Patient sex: M
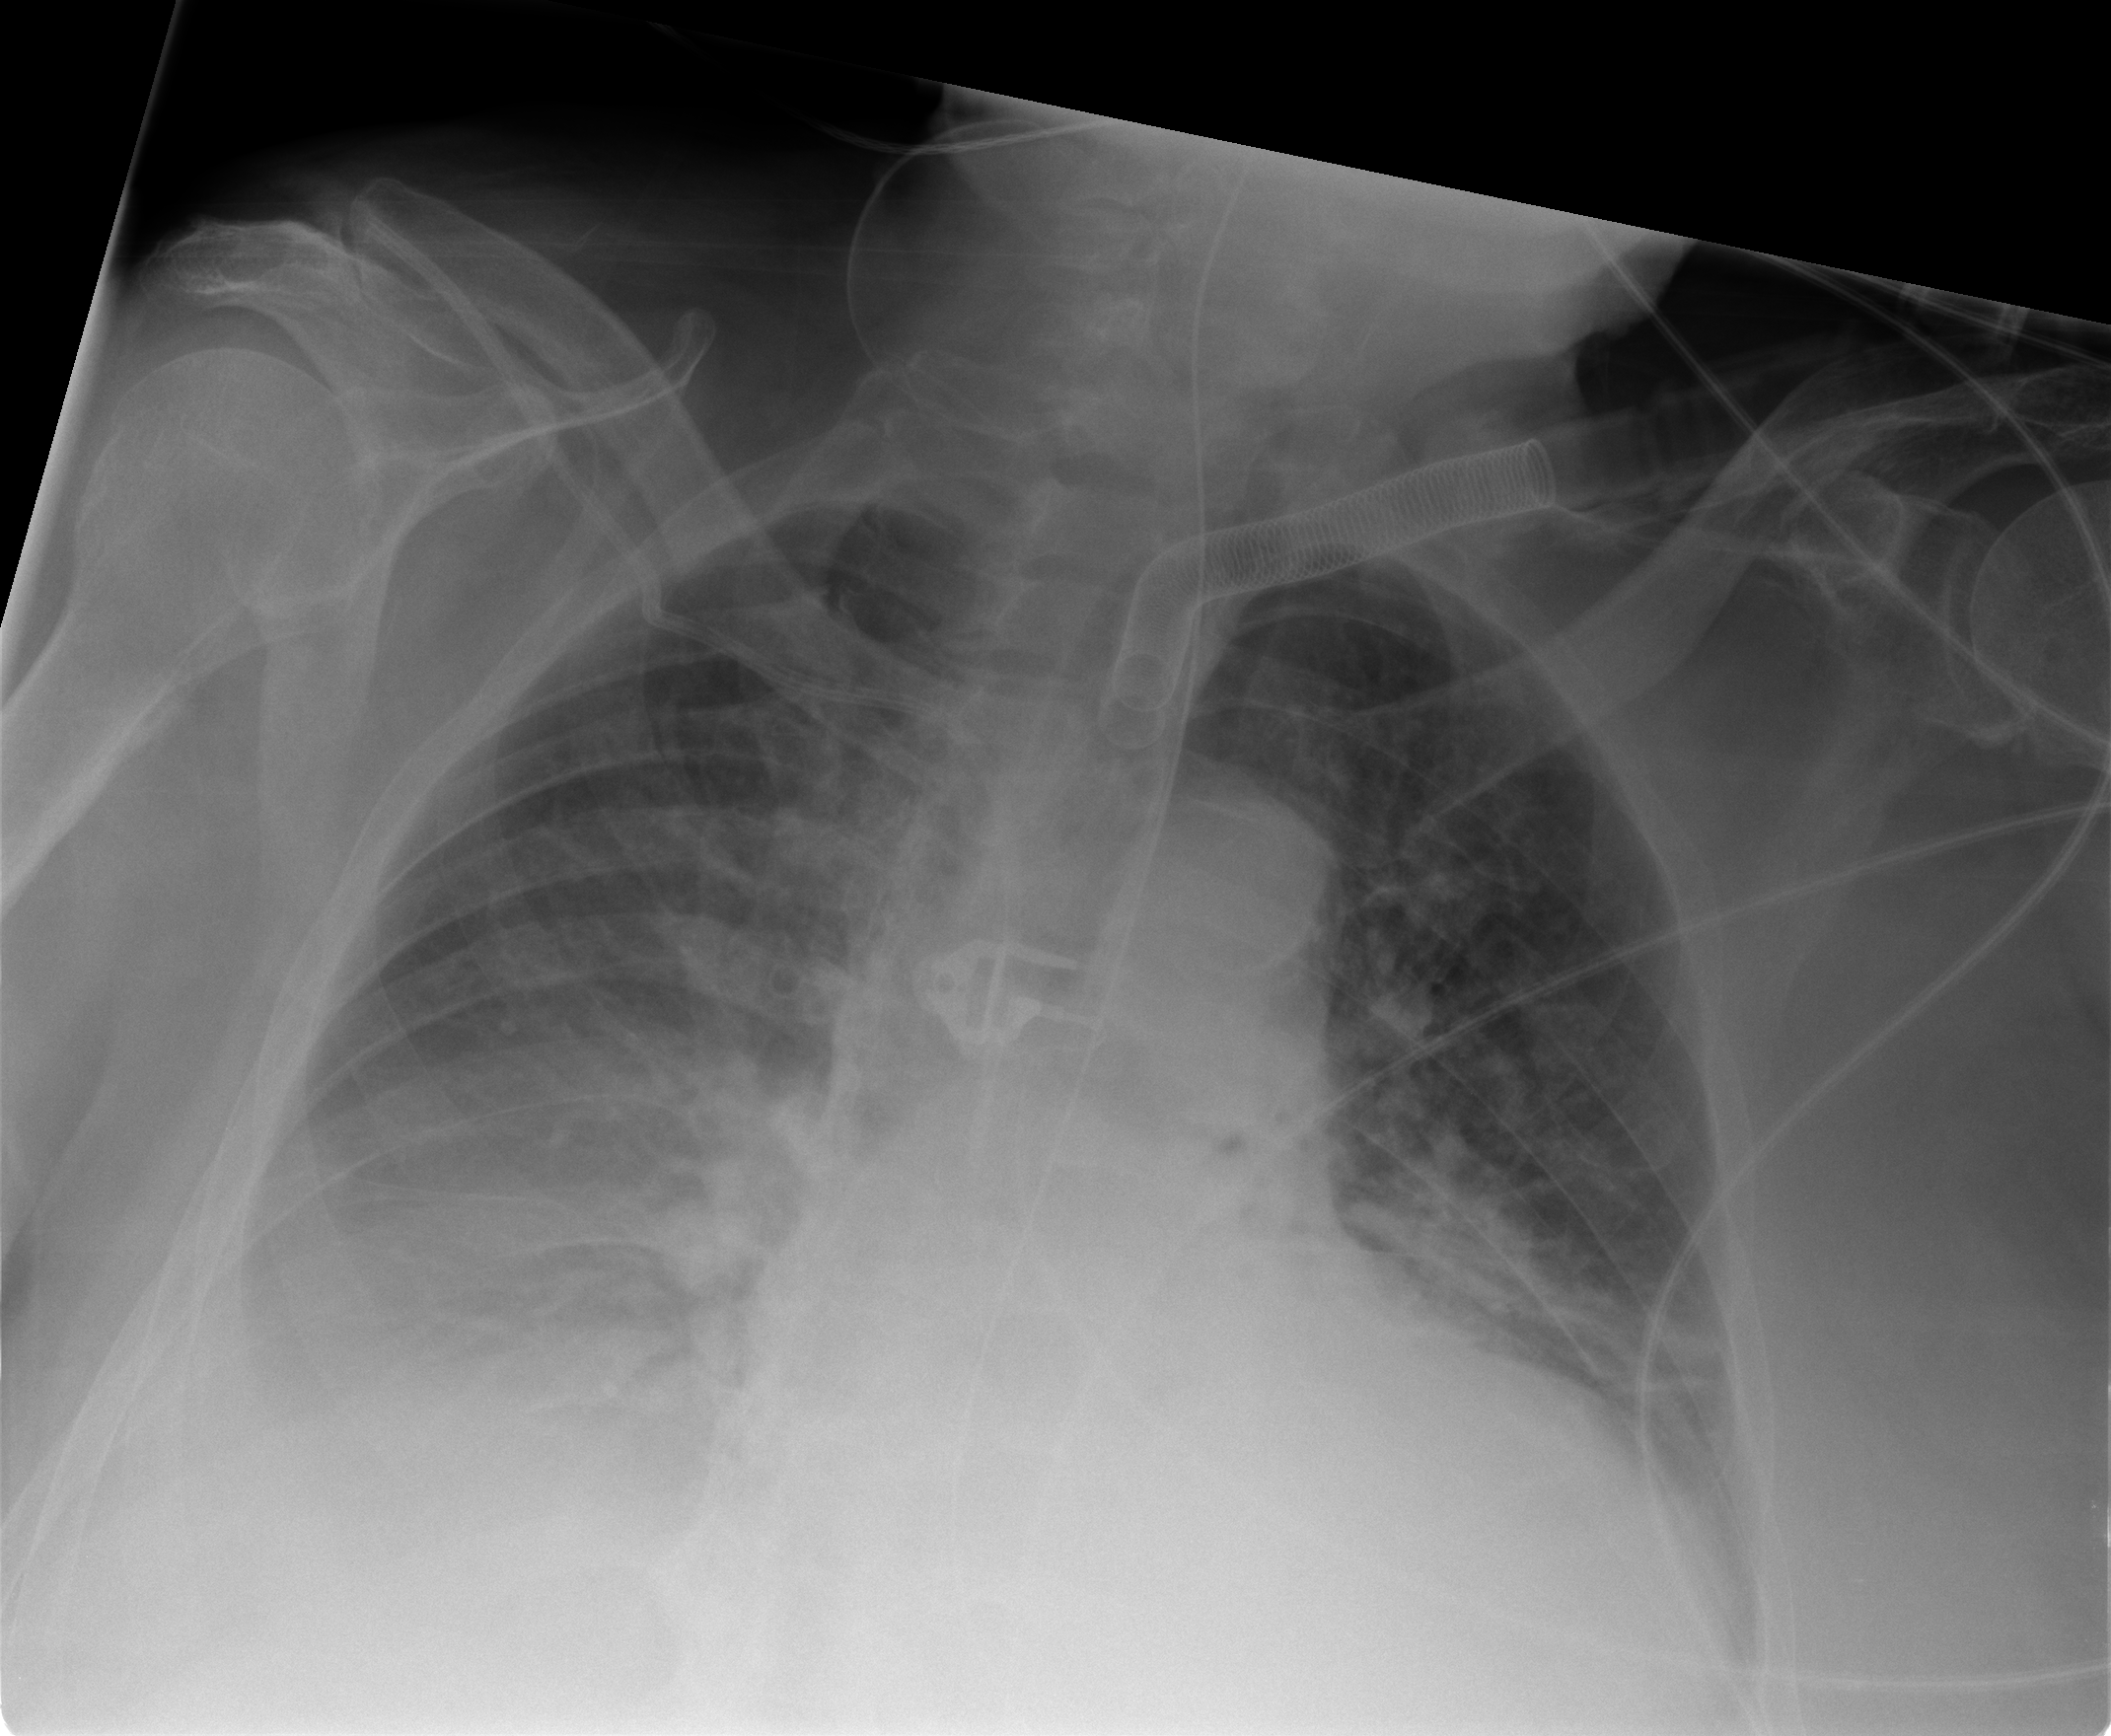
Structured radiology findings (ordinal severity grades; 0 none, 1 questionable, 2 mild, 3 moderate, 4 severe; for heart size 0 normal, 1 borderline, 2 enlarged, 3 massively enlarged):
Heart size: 2
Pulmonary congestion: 2
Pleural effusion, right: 2
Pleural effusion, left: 1
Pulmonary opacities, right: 2
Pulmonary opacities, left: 1
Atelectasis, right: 2
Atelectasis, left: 2